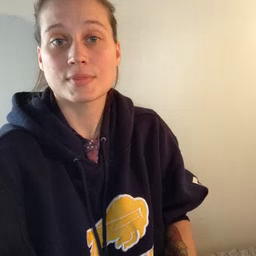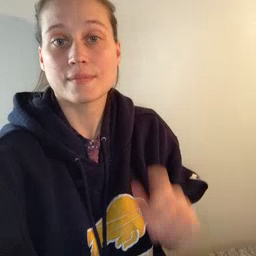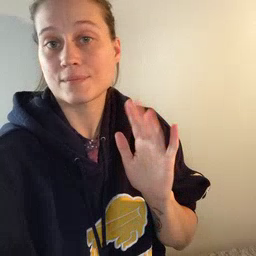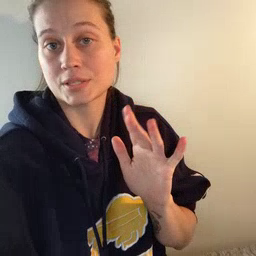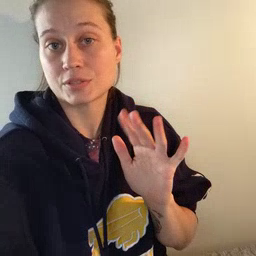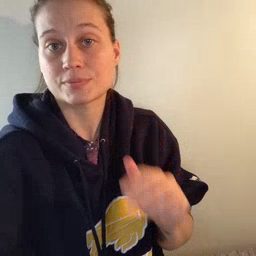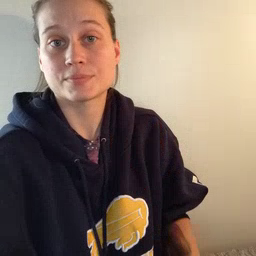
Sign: finger